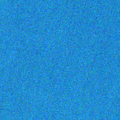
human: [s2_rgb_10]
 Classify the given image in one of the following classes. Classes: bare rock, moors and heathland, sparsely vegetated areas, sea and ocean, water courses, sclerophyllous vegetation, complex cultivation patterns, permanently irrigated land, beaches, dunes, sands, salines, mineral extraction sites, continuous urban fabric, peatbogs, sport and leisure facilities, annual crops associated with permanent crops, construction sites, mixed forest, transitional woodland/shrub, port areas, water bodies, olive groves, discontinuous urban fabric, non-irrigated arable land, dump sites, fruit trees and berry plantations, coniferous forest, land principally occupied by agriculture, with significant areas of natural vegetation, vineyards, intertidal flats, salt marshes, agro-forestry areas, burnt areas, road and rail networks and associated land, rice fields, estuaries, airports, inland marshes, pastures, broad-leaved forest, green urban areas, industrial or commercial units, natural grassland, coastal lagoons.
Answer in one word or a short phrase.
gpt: sea and ocean